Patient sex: M
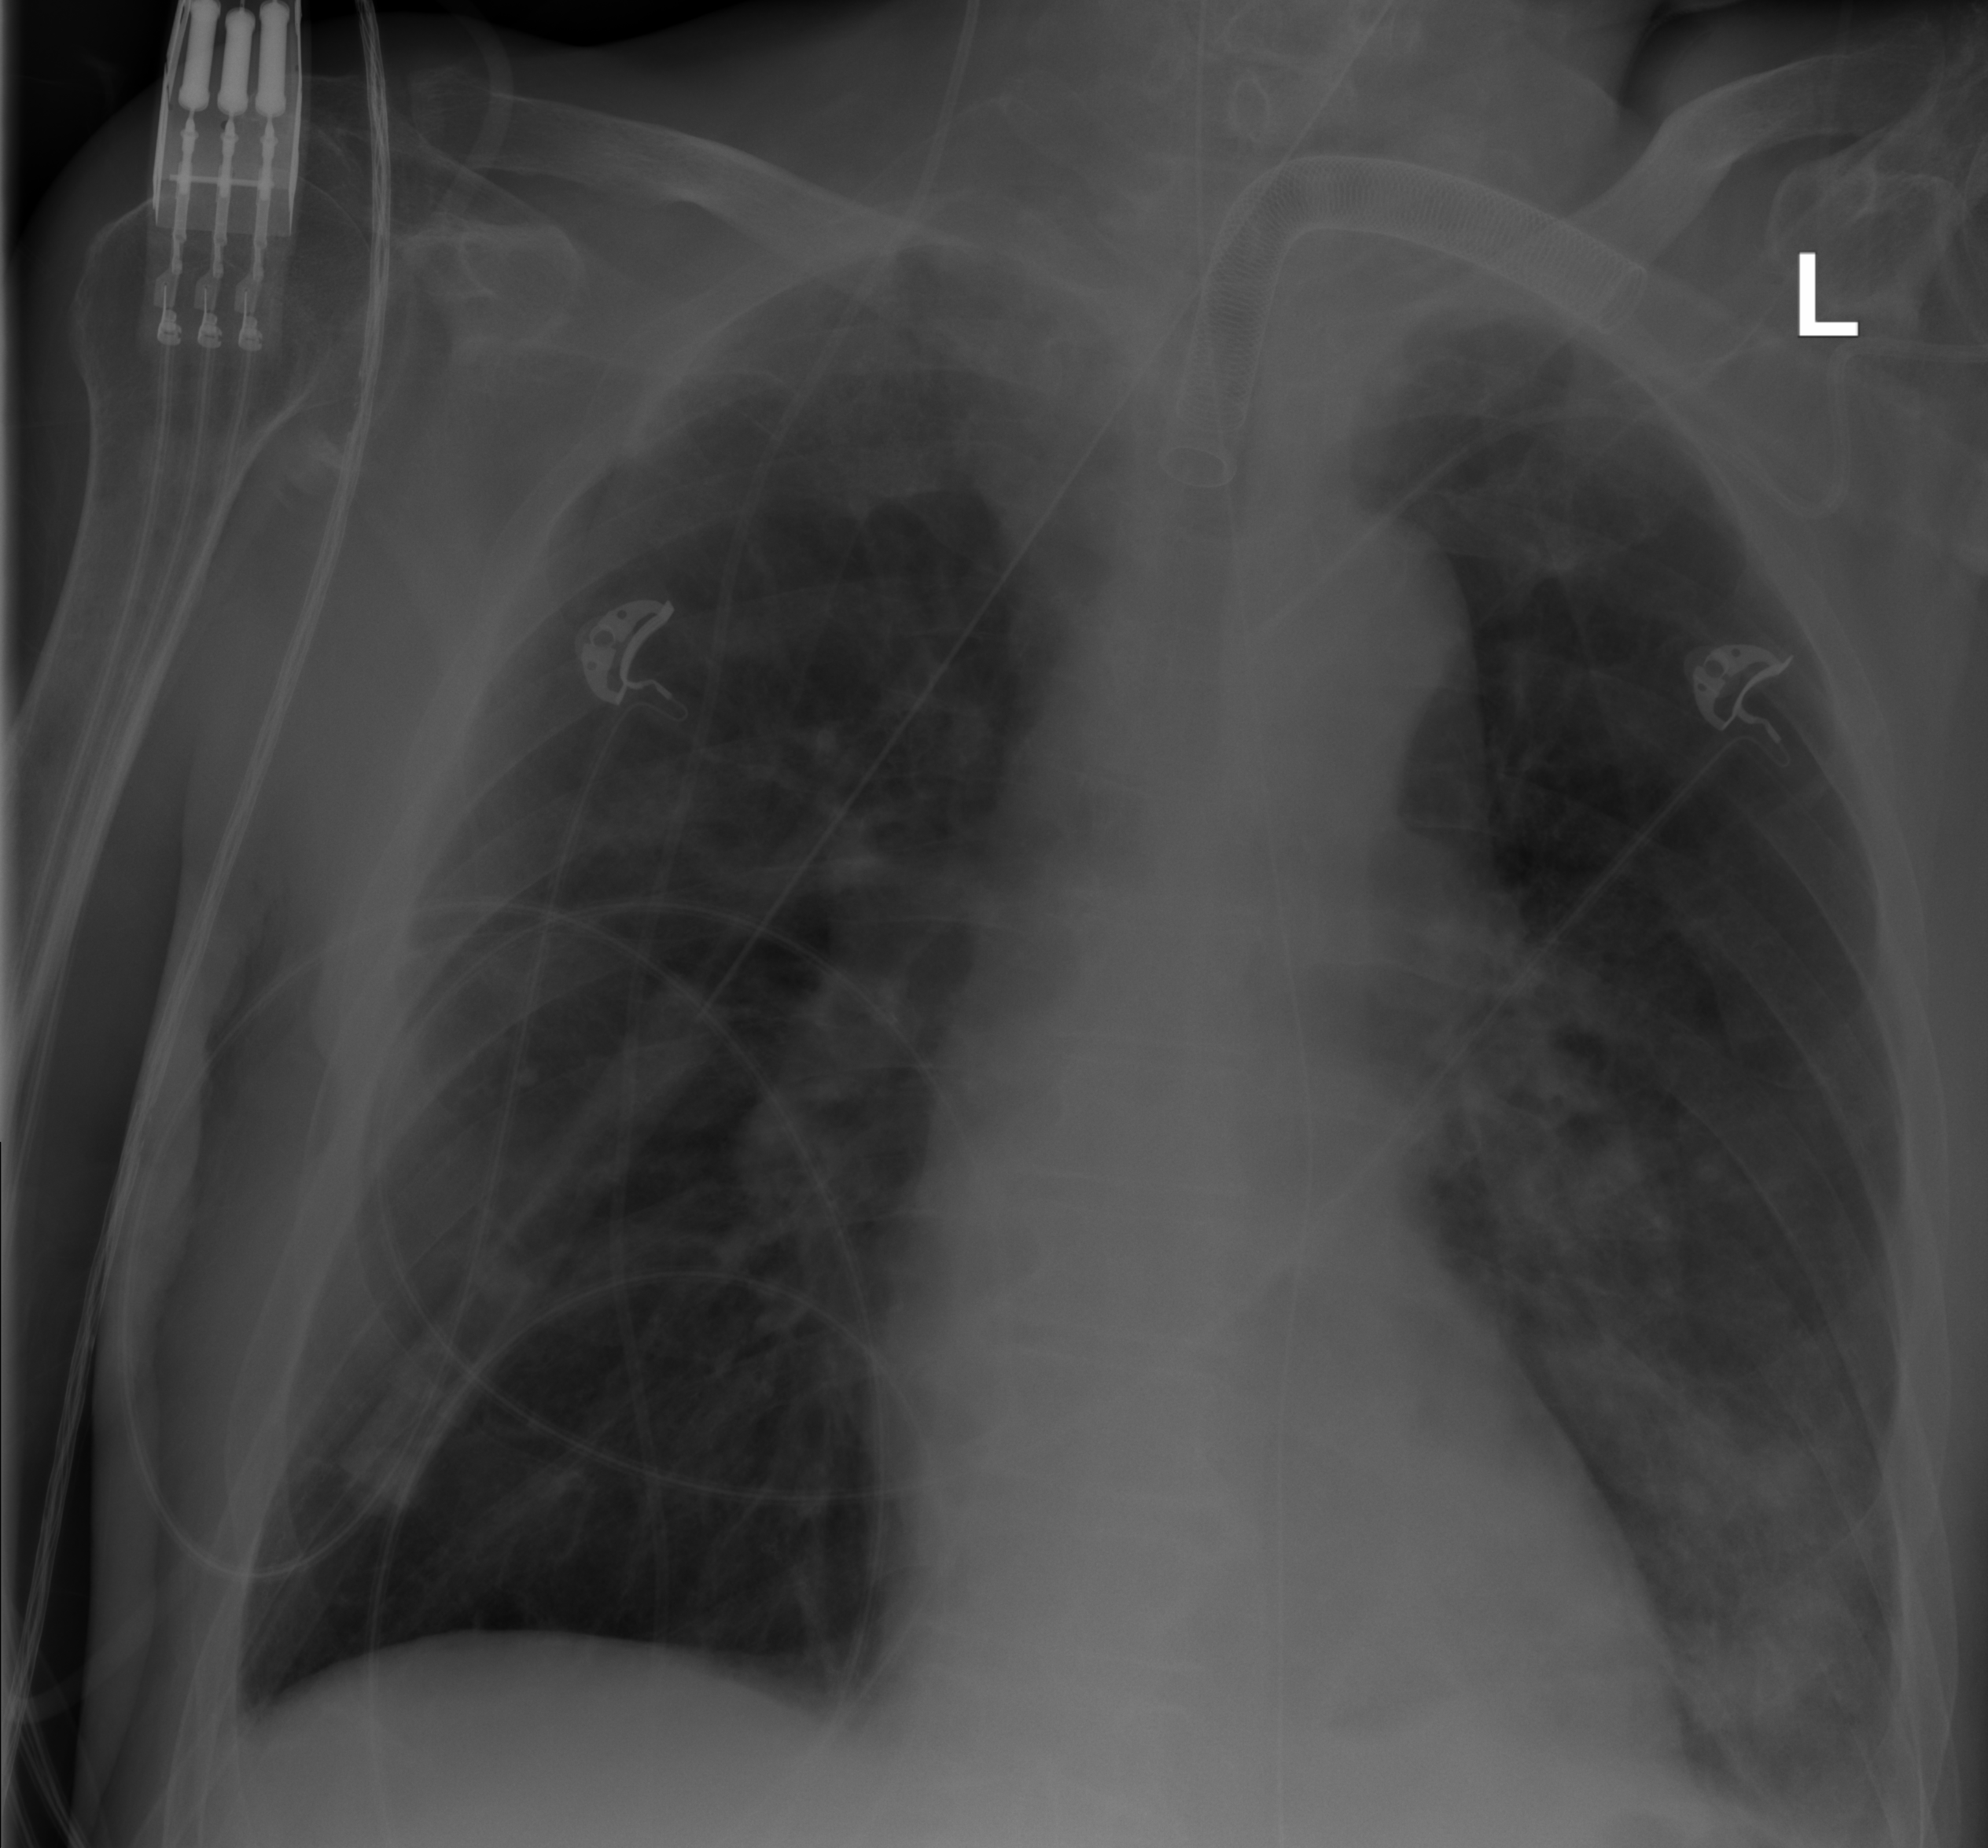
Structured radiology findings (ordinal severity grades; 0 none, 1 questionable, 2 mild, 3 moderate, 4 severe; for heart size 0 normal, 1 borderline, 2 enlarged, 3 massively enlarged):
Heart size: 0
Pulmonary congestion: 0
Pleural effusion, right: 0
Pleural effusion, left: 0
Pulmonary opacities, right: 0
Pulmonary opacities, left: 0
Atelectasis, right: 0
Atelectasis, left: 2